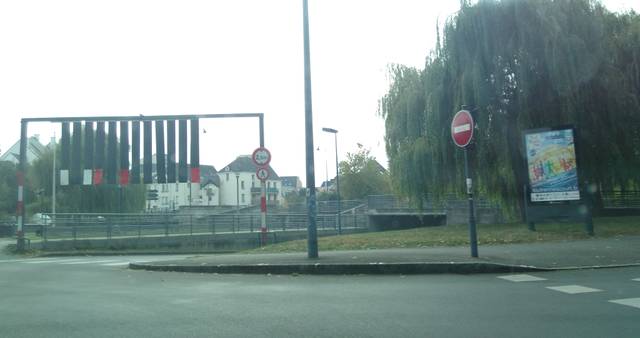
Region: France
Coordinates: 48.122, -1.682